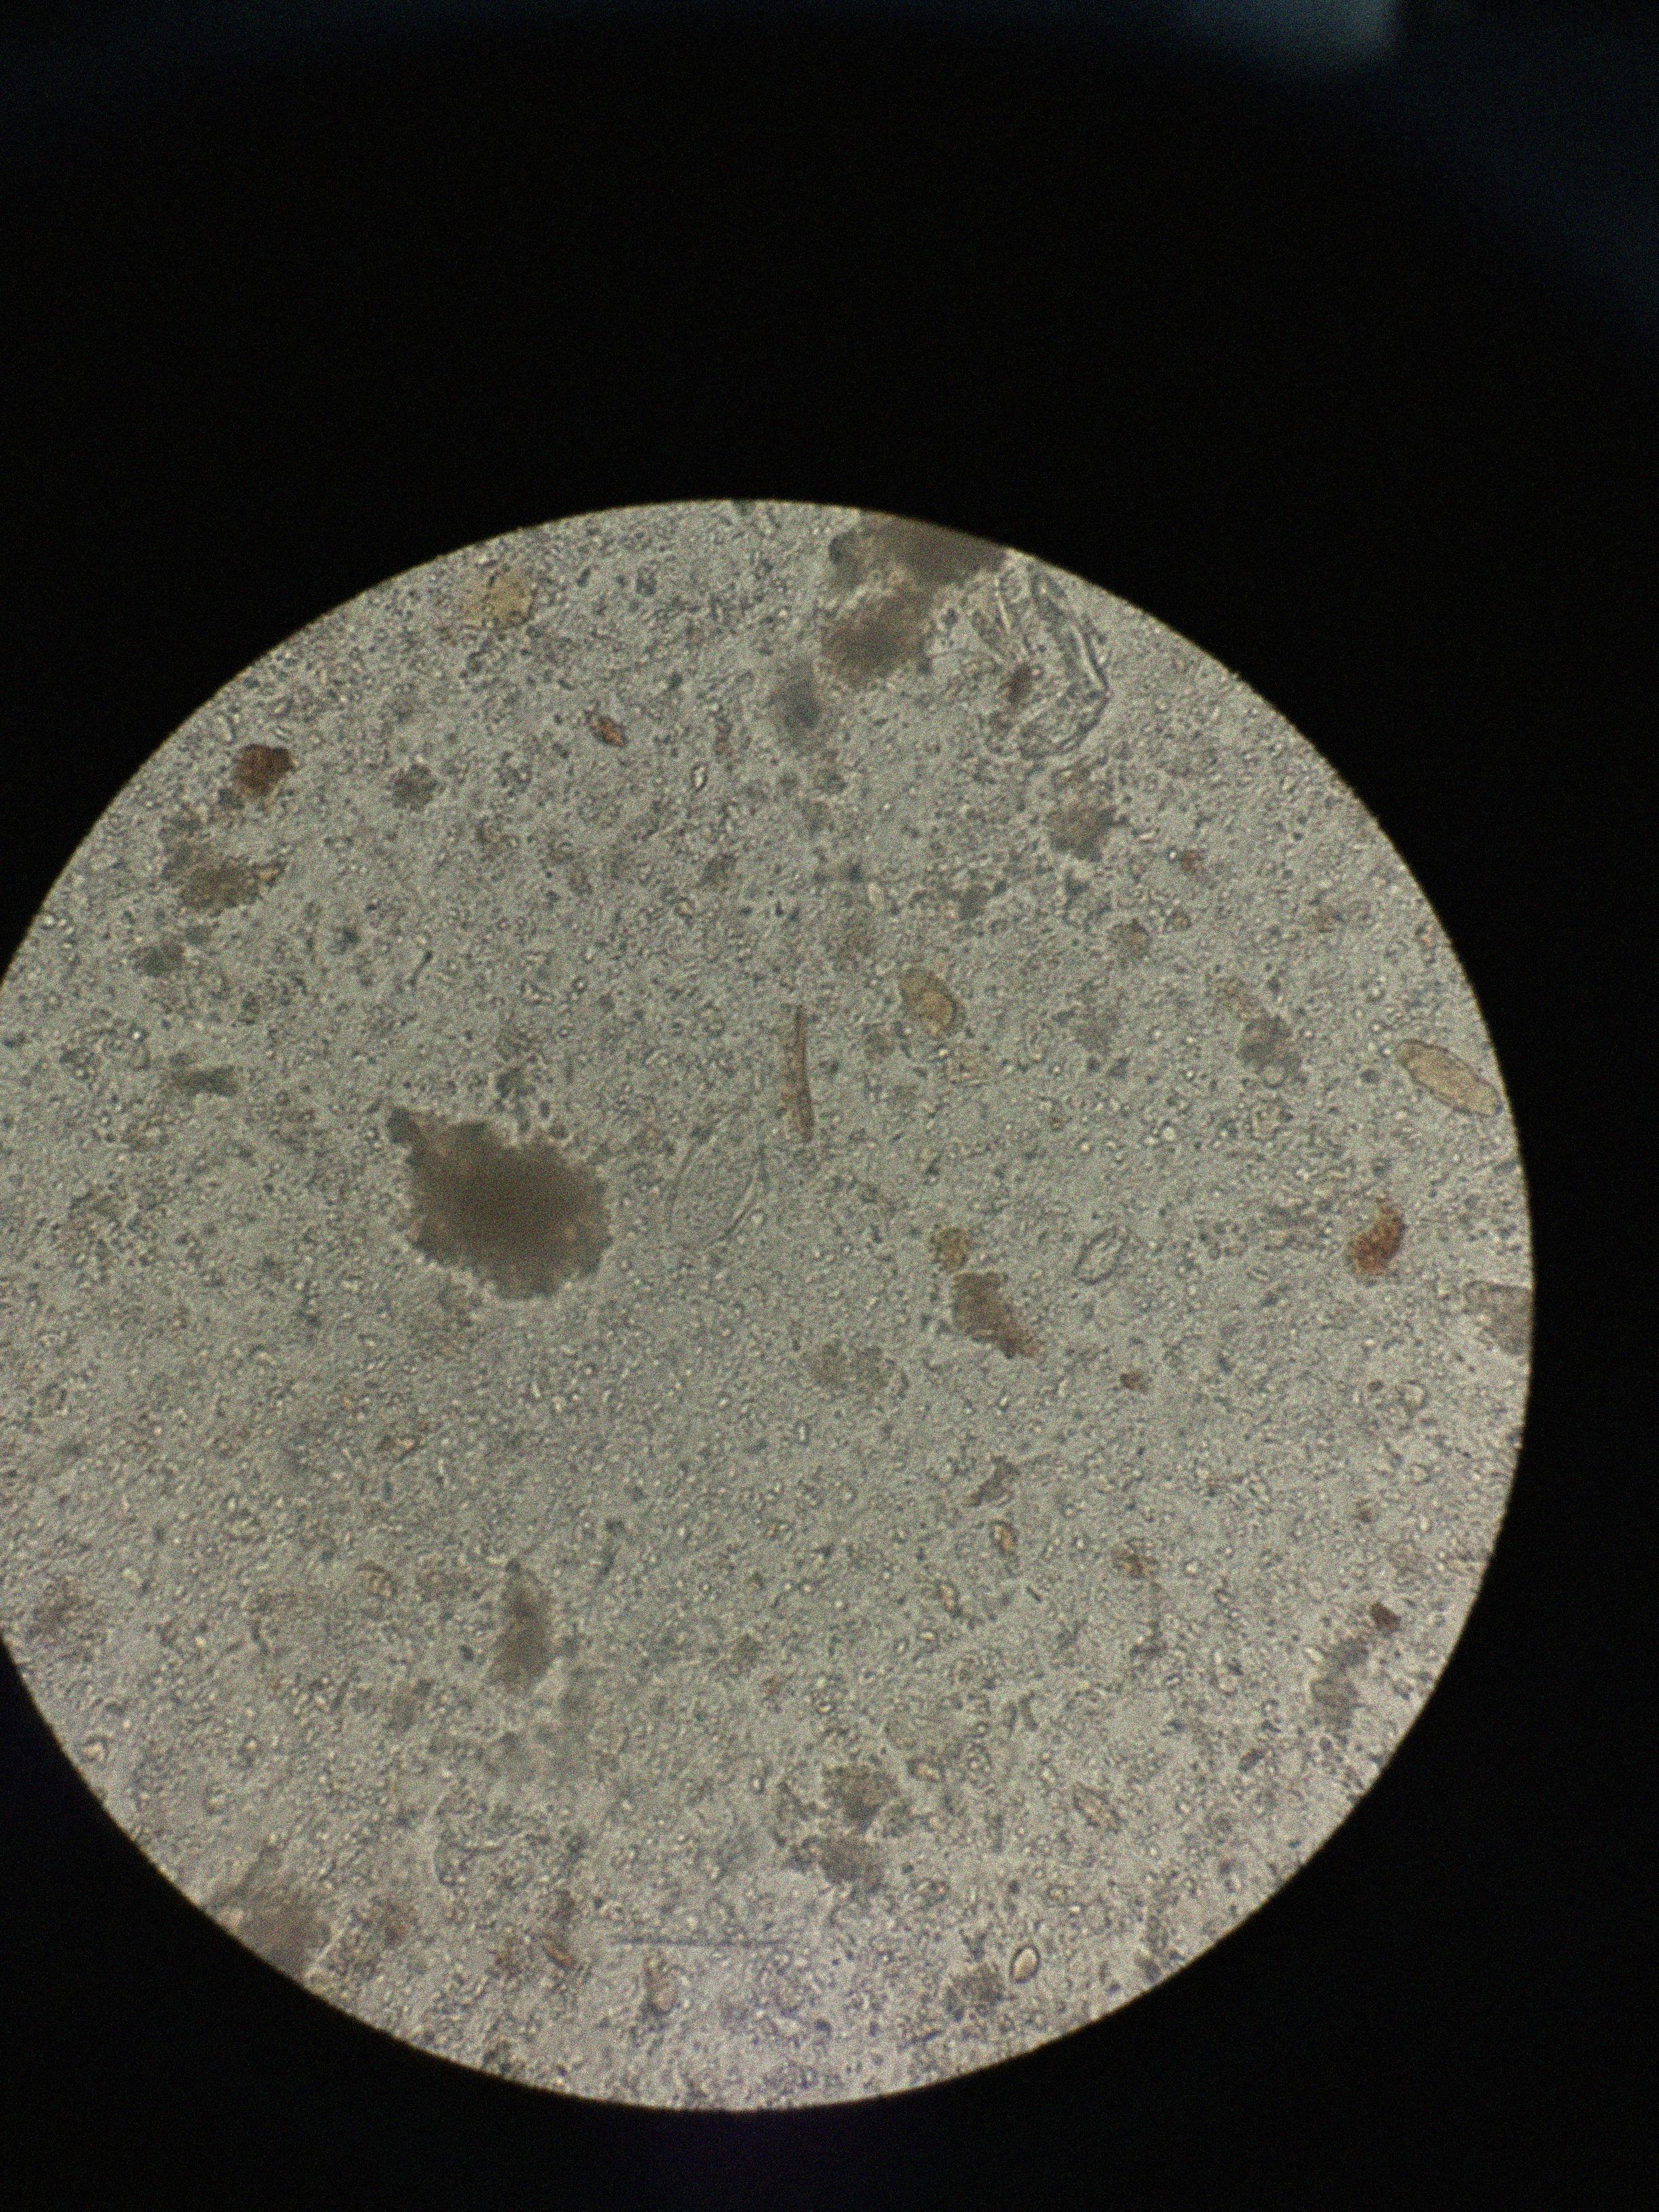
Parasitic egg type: Enterobius vermicularis